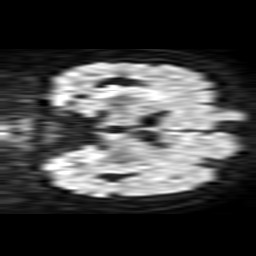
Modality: TRACE
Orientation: coronal
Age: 80
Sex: female
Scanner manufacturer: philips
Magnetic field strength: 1.5 T
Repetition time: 3.396 s
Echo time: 0.09411 s